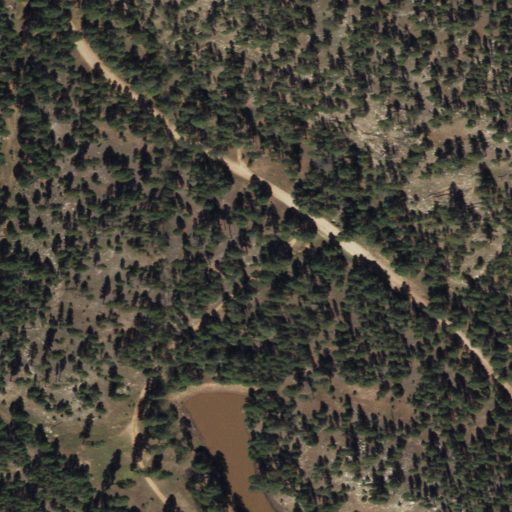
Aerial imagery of valley in Arizona named Hay Meadow Draw containing evergreen forest and shrub